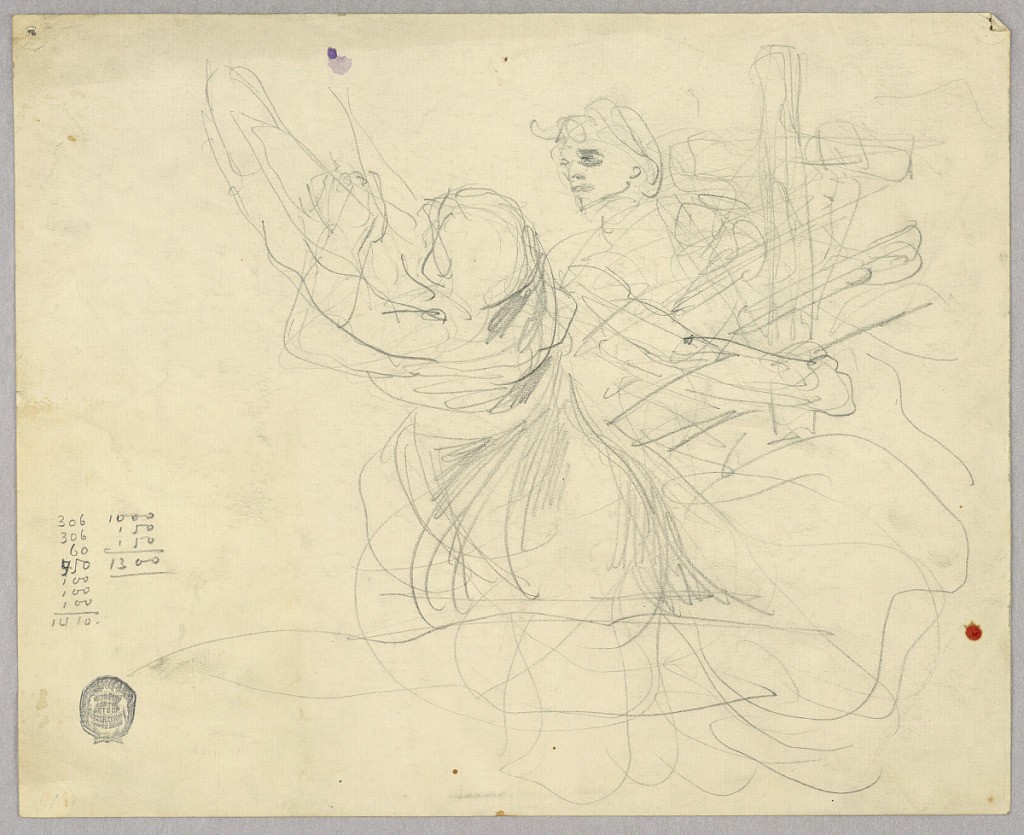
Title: Sketch of Figures for Ascension
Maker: Francis Augustus Lathrop, American, 1849–1909
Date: ca. 1895
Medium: Graphite on laid paper
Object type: Drawing
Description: Figure at right with cross. Central figure likely holds a trumpet.